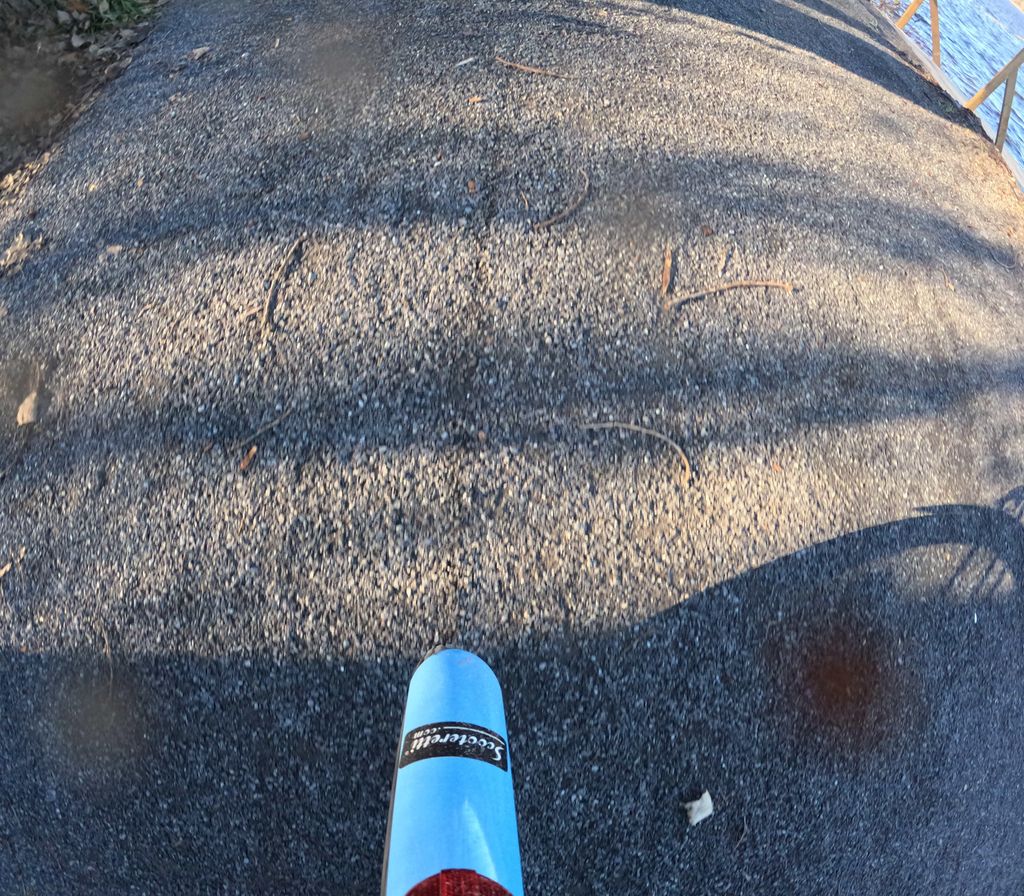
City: ottawa-gatineau